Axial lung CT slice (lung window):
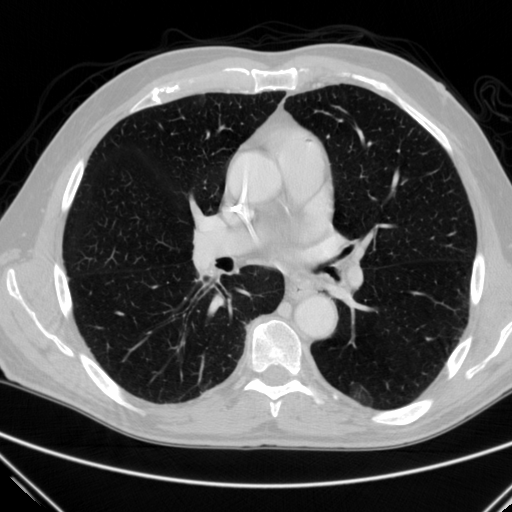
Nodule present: no